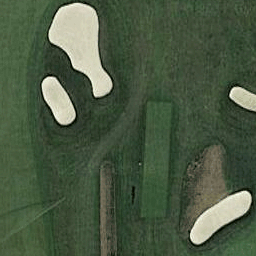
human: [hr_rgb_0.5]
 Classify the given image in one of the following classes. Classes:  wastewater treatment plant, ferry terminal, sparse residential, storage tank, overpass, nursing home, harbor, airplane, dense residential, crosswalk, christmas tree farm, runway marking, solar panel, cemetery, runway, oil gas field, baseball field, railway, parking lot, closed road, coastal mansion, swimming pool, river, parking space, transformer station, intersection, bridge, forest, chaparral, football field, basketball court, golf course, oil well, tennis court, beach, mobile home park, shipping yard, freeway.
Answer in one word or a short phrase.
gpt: golf course